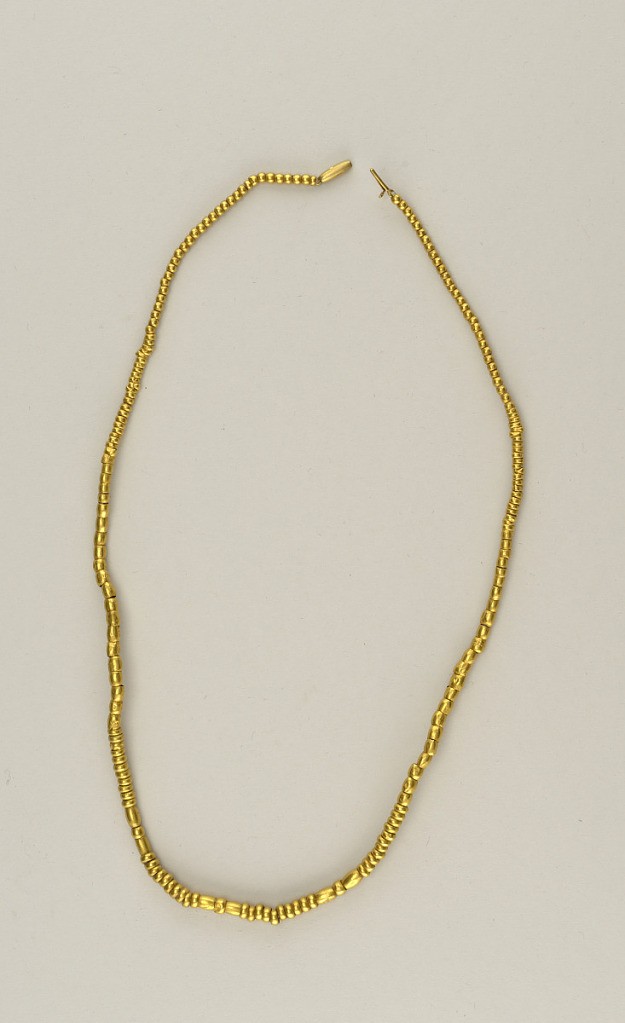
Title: Necklace
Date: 500–800
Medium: gold
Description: Small gold beads, cast, in different shapes and sizes.